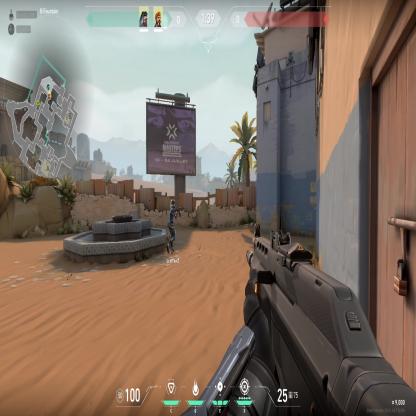
Label: teammate